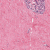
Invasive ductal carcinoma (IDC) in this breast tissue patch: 0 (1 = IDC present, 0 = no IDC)